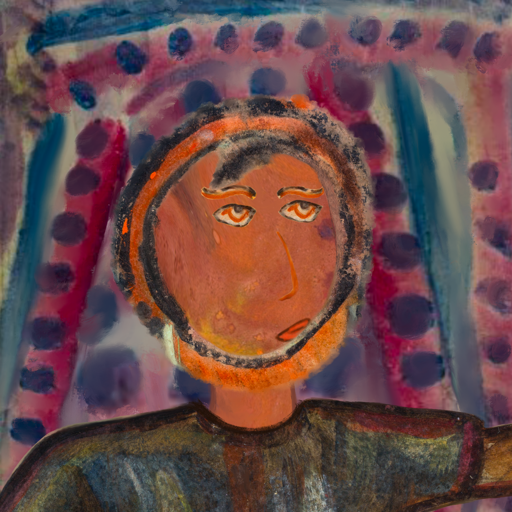
Background: HillGirl, Head And Neck Side: Mother_And_Son_Son, Face Side: Experience, Bust: Mosgoul, Hair Side: Childish, Head Accessory: Blank, Second Necklace: Blank, Necklace: Blank, Baby: Blank